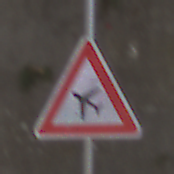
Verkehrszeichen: FlugbetriebRechts
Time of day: MorningAfternoon
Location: Outdoor (Suburban)
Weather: PartlyCloudy
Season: NotSpecified
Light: Natural